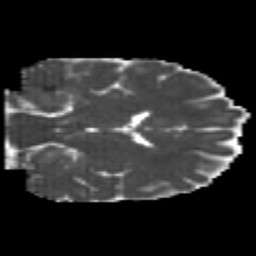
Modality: MD
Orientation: coronal
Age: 21
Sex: female
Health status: healthy
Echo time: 0.074 s